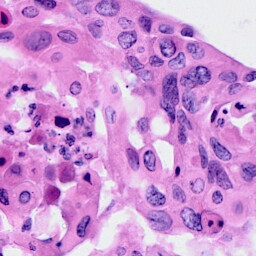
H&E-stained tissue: Cervix